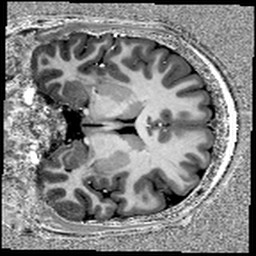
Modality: T1w
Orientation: coronal
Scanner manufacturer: siemens
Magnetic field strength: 7 T
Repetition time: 4.68 s
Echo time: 0.00207 s